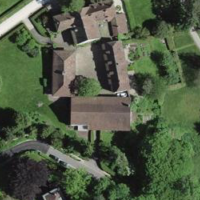
EUNIS habitat code: 53
Species observed at this site:
Symphoricarpos albus